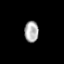
Tissue: skin
Cell type: Fibroblasts
Senescence score: 0.755
Nuclear area (px): 292
Mean DAPI intensity: 173.462